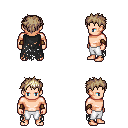
a pixel art fantasy rpg character, male body template, human, light skin, black tattered cape, white pants, white blonde bedhead hairstyle, cloth bracers, four views (front, back, left, right), 2x2 character sprite sheet, small pixel art, hard edges, no anti-aliasing